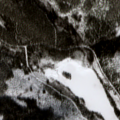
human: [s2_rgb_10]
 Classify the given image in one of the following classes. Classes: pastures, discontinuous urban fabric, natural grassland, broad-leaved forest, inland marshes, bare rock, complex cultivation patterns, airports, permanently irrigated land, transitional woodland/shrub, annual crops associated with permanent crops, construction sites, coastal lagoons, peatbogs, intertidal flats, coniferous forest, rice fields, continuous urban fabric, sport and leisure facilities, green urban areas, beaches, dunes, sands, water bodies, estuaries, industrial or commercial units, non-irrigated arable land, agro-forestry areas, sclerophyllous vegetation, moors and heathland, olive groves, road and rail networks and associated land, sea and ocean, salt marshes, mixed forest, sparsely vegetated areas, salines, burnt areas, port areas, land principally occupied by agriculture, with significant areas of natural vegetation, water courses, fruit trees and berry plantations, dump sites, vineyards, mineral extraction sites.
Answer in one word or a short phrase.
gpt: mixed forest, transitional woodland/shrub